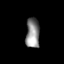
Tissue: lung
Cell type: Myeloid cells
Senescence score: 0.2013
Nuclear area (px): 400
Mean DAPI intensity: 139.928